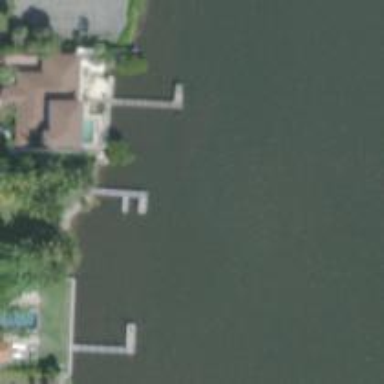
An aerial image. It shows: Dock by the waterway.